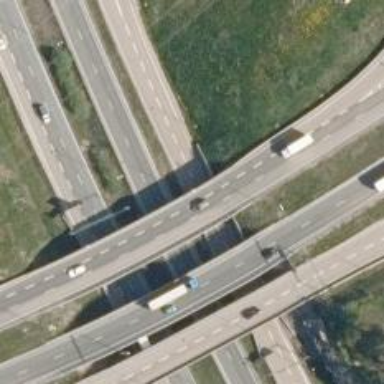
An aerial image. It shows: Trunk link highway with asphalt surface.